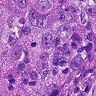
Metastatic tissue present: yes